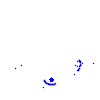
Particle: kaon